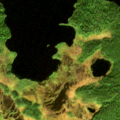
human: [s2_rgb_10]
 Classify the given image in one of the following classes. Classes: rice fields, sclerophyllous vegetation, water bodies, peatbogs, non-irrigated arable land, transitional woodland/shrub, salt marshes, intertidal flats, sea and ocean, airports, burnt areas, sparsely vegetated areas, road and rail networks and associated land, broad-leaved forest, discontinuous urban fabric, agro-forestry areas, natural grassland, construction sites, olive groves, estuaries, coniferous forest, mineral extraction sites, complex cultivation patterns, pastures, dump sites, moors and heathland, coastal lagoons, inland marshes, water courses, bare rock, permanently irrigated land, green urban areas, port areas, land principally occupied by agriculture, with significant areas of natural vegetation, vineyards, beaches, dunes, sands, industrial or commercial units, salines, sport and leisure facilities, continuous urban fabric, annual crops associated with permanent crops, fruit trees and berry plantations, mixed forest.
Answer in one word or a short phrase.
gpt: coniferous forest, peatbogs, water bodies